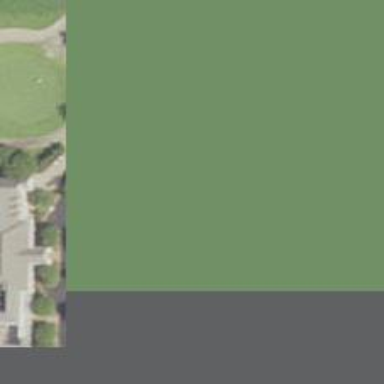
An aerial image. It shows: Path designated for golf carts.